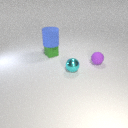
small purple rubber sphere behind small cyan metal sphere